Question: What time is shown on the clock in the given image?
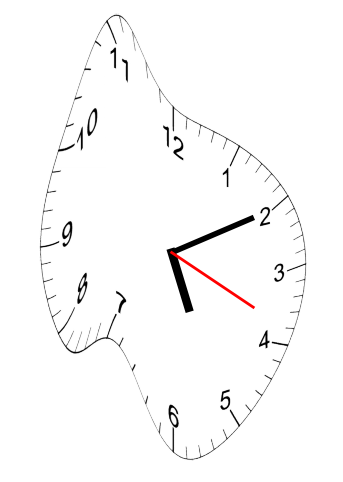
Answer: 05:10:19